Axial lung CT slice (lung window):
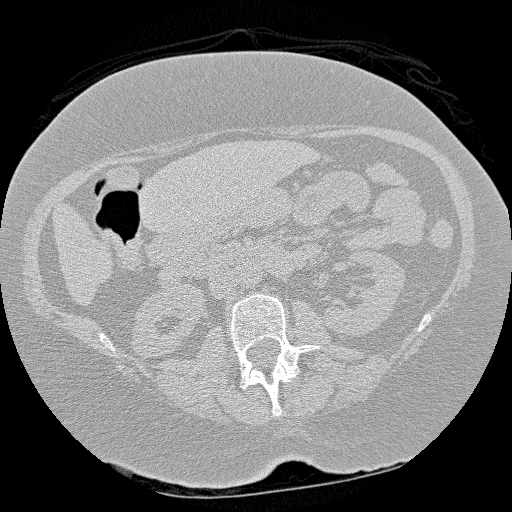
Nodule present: no